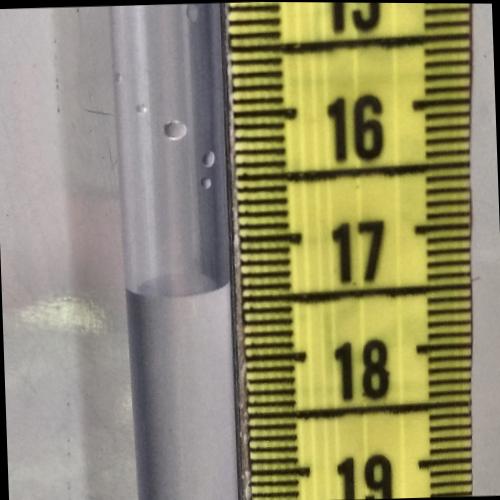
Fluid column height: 17.4 cm